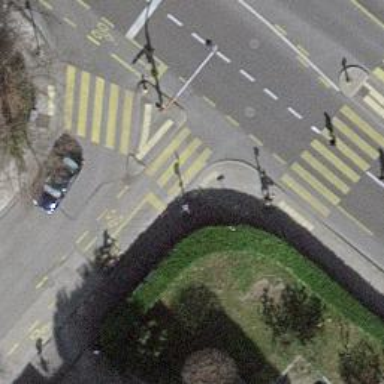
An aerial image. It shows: Crossing with traffic signals and central island.